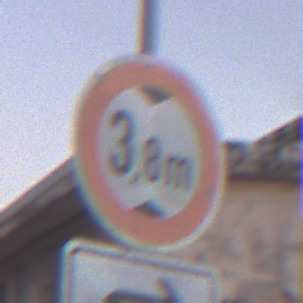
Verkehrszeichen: TatsaechlicheHoehe
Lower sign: RichtungsangabeDurchPfeile5
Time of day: SunriseSunset
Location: Outdoor (Suburban)
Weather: PartlyCloudy
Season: NotSpecified
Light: Natural